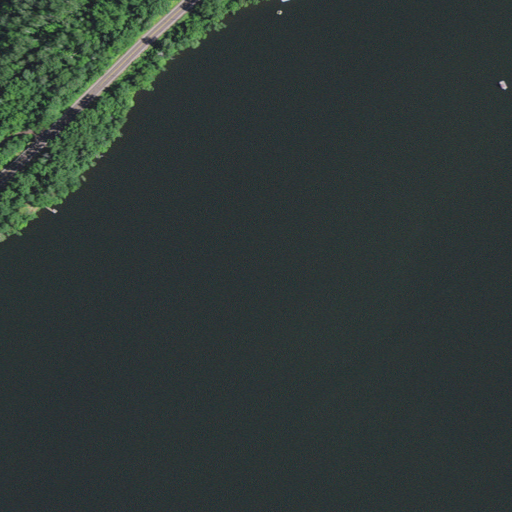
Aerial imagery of island in Wisconsin named Garbutt Island containing open water, woody wetlands, open development, deciduous forest, medium intensity development, herbaceous wetlands, grassland, low intensity development, and high intensity development